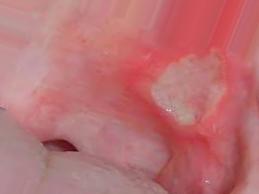
Condition: Mouth Ulcer